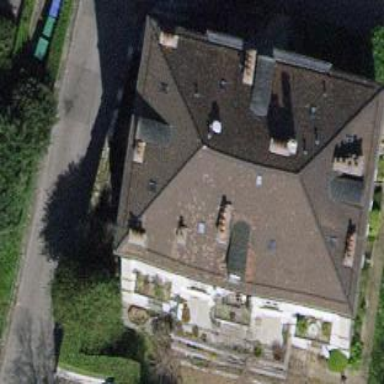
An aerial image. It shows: Unique quadruple saltbox-shaped roof outlines building with multiple apartments.